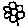
Label: flower